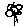
Label: flower